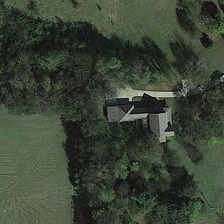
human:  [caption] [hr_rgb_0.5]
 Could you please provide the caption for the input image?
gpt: some green trees and meadows are around a building .

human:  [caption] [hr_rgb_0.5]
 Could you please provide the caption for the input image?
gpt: some green trees and meadows are around a building .

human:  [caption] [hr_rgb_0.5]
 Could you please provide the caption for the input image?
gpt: some green trees and meadows are around a building .

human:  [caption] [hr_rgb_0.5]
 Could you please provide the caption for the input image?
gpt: some green trees and meadows are around a building .

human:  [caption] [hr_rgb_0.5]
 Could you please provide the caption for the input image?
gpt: some green trees and meadows are around a building .